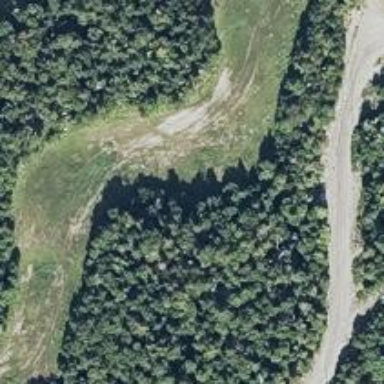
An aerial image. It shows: Intermediate difficulty ski slope.